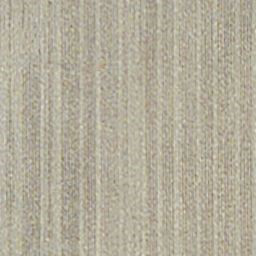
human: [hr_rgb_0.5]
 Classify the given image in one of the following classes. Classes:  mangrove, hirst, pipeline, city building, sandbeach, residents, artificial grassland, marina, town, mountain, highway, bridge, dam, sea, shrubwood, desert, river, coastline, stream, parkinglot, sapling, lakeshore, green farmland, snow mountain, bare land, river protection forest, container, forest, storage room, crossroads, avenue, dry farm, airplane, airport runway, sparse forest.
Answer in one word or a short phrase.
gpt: dry farm